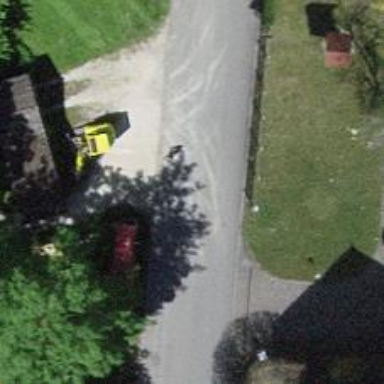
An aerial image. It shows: Footway with surface of pebblestone.